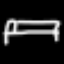
Label: bed